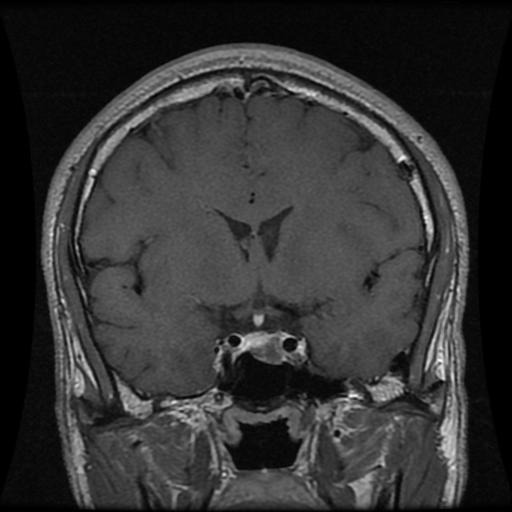
Label: pituitary